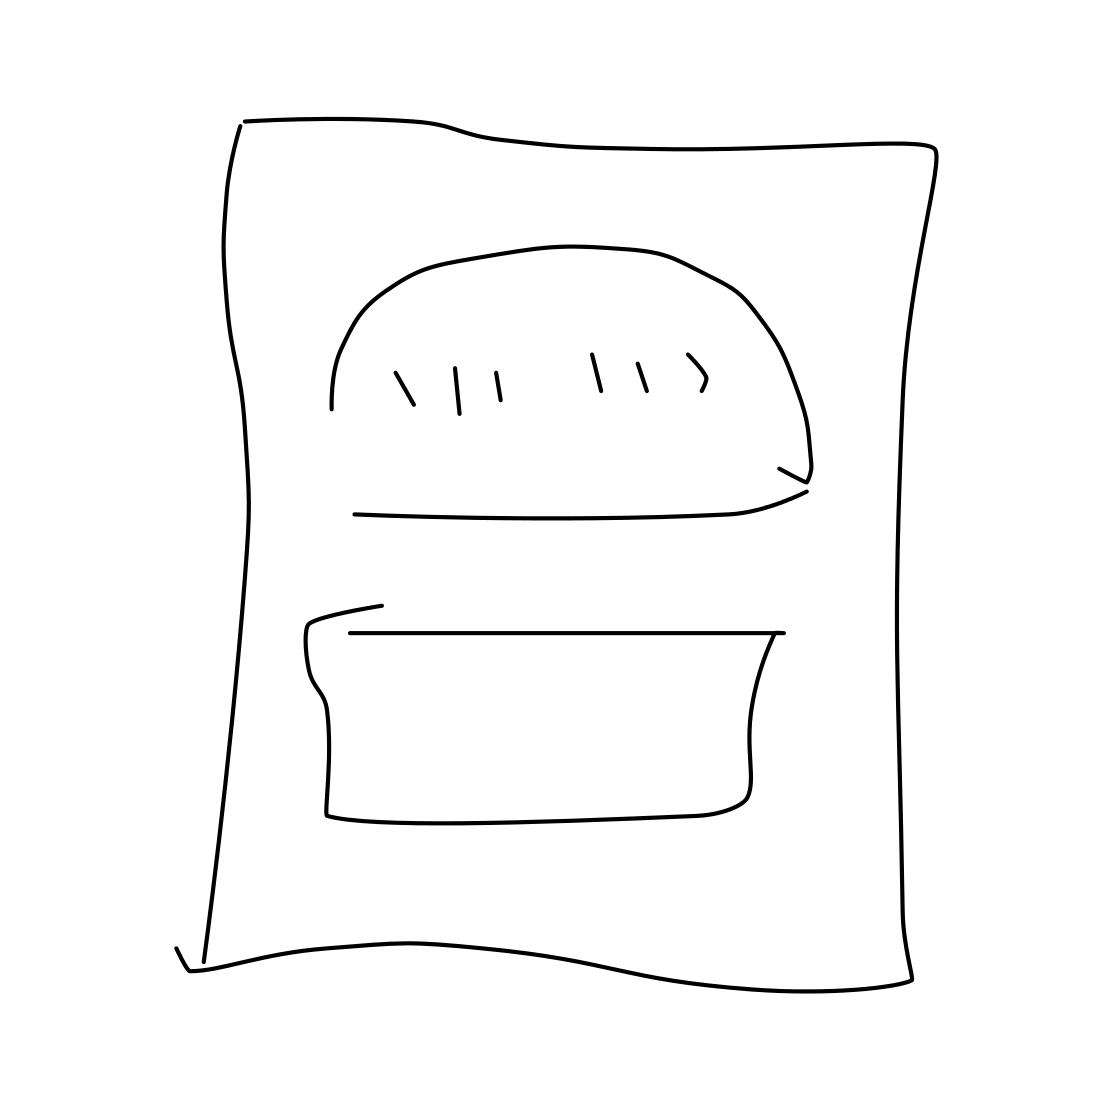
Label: parking meter